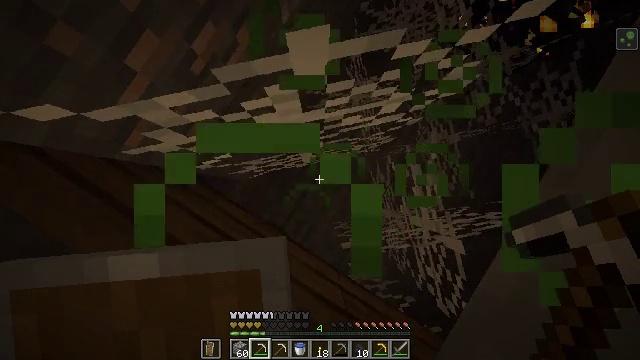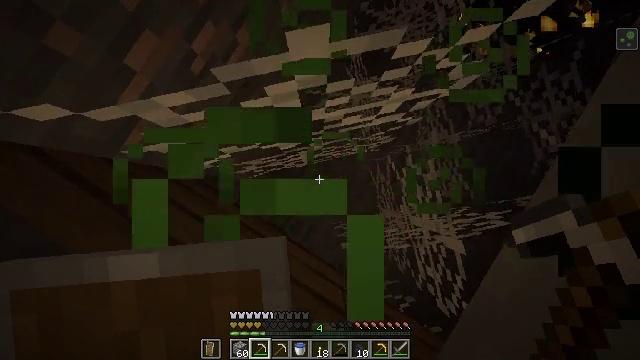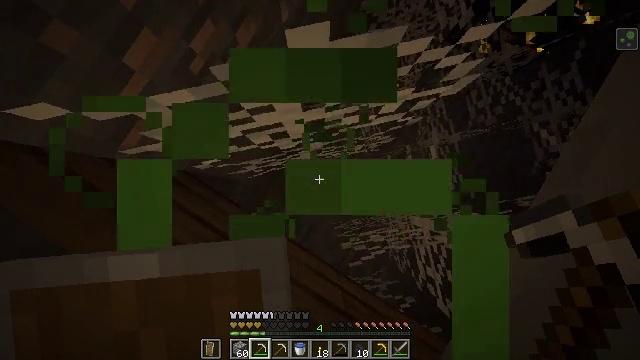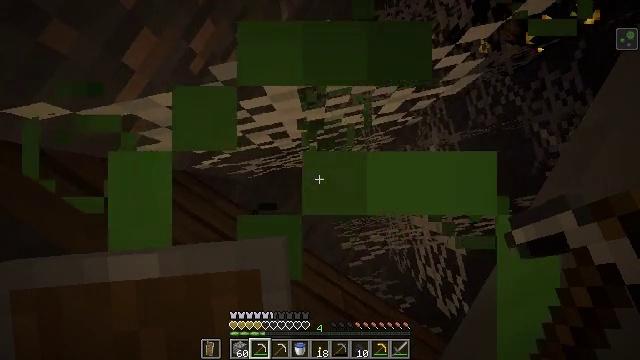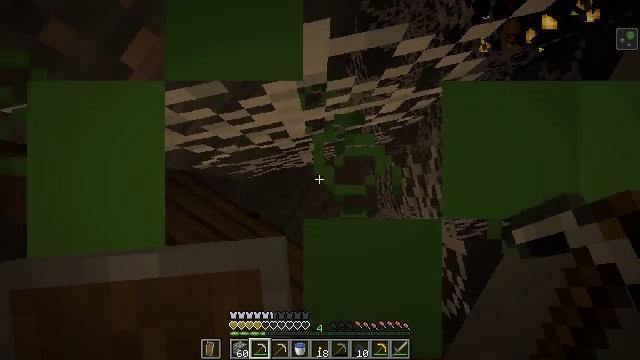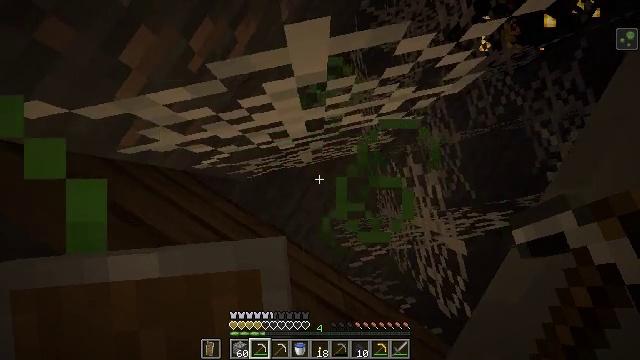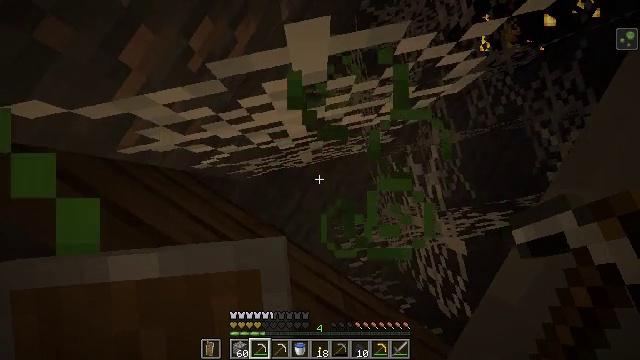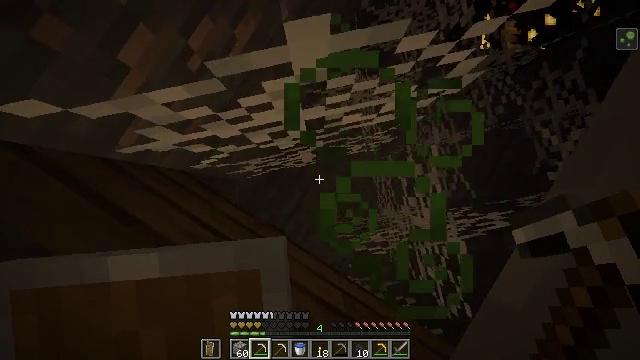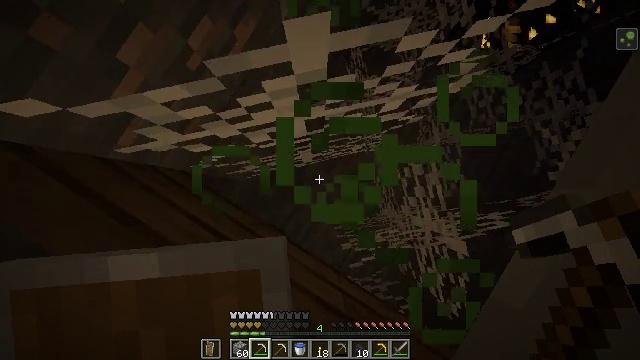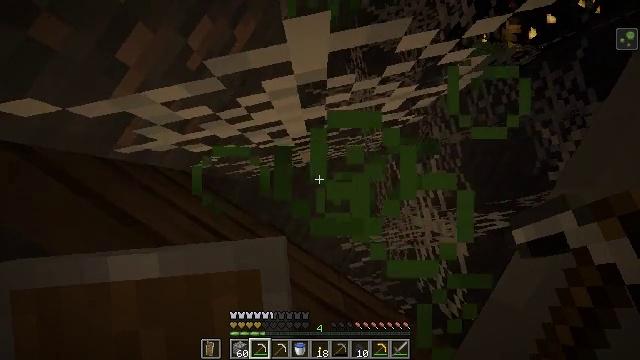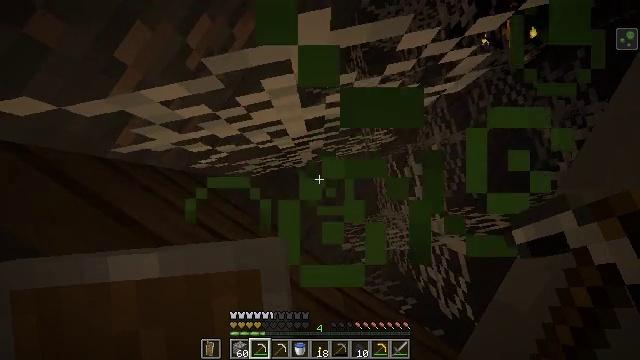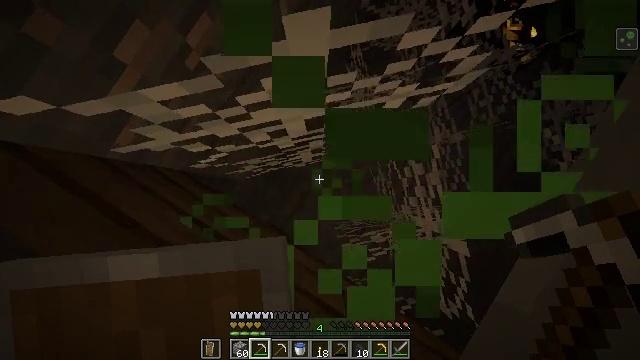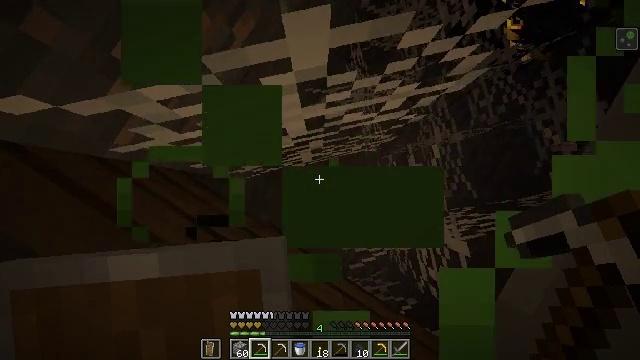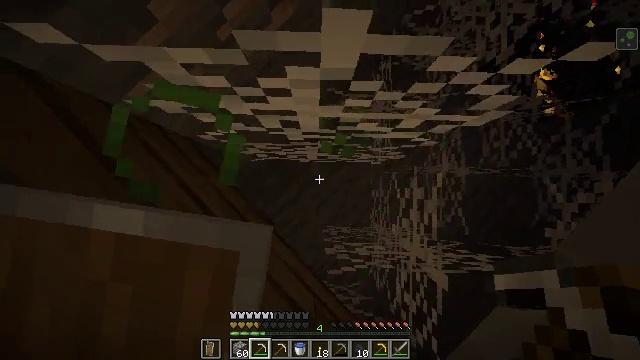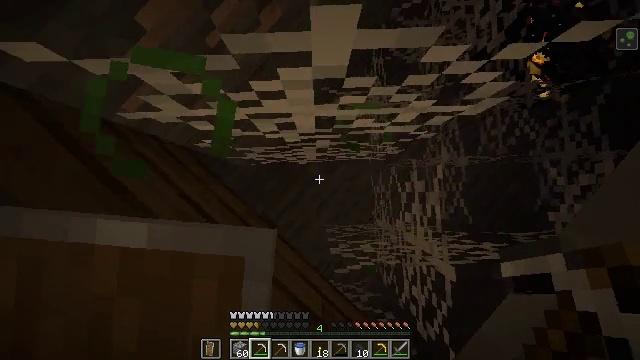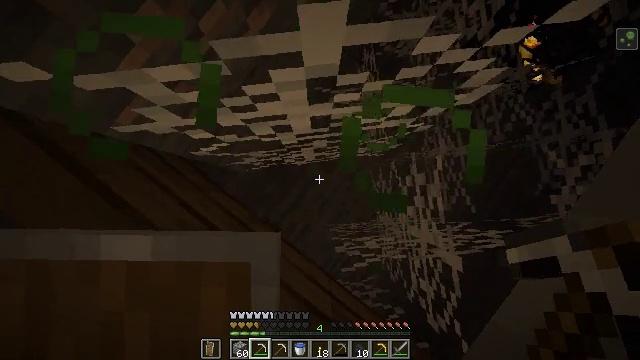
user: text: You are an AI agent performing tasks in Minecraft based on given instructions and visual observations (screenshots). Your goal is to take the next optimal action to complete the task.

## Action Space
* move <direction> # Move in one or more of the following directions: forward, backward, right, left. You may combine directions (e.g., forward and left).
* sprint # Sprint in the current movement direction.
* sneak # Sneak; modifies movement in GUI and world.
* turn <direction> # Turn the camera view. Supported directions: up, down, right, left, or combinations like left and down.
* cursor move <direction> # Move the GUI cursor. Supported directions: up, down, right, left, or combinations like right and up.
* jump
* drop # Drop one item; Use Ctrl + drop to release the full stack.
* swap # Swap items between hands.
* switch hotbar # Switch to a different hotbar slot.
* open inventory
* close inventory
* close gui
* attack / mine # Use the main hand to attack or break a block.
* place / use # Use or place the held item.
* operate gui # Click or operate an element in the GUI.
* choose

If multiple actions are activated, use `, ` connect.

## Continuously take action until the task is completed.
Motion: motion action
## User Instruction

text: Clear out the cobweb from the stronghold.
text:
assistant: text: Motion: jump
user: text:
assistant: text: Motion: jump
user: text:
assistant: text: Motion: jump
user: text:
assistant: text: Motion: jump
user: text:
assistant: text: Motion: jump
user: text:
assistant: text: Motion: jump
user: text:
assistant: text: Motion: jump
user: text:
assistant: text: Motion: jump
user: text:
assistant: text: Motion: jump
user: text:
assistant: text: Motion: jump
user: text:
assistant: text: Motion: jump
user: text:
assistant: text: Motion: jump
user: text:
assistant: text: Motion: jump
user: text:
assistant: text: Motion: jump
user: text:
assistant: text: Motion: jump
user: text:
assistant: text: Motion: jump
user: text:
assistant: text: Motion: jump
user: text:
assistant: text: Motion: jump
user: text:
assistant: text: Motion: jump
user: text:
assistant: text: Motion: jump
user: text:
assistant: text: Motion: jump
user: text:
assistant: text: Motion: jump
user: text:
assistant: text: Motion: jump
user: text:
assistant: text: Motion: jump
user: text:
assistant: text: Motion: jump
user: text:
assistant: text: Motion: jump
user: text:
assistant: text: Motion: jump
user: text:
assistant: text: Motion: jump
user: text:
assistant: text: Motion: jump
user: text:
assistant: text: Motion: jump